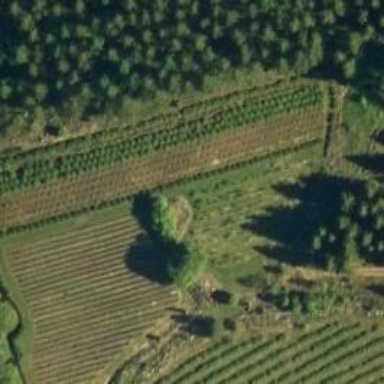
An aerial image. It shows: Orchard.